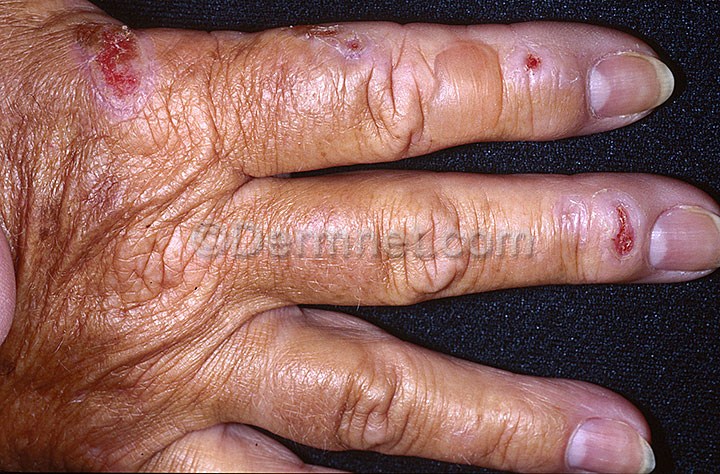
Disease: Light Diseases and Disorders of Pigmentation